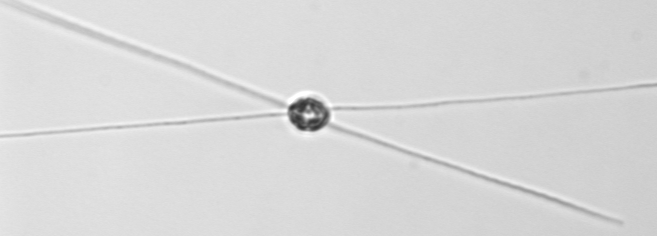
Label: Chaetoceros_danicus